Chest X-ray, PA view. Patient: 23 years old, sex F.
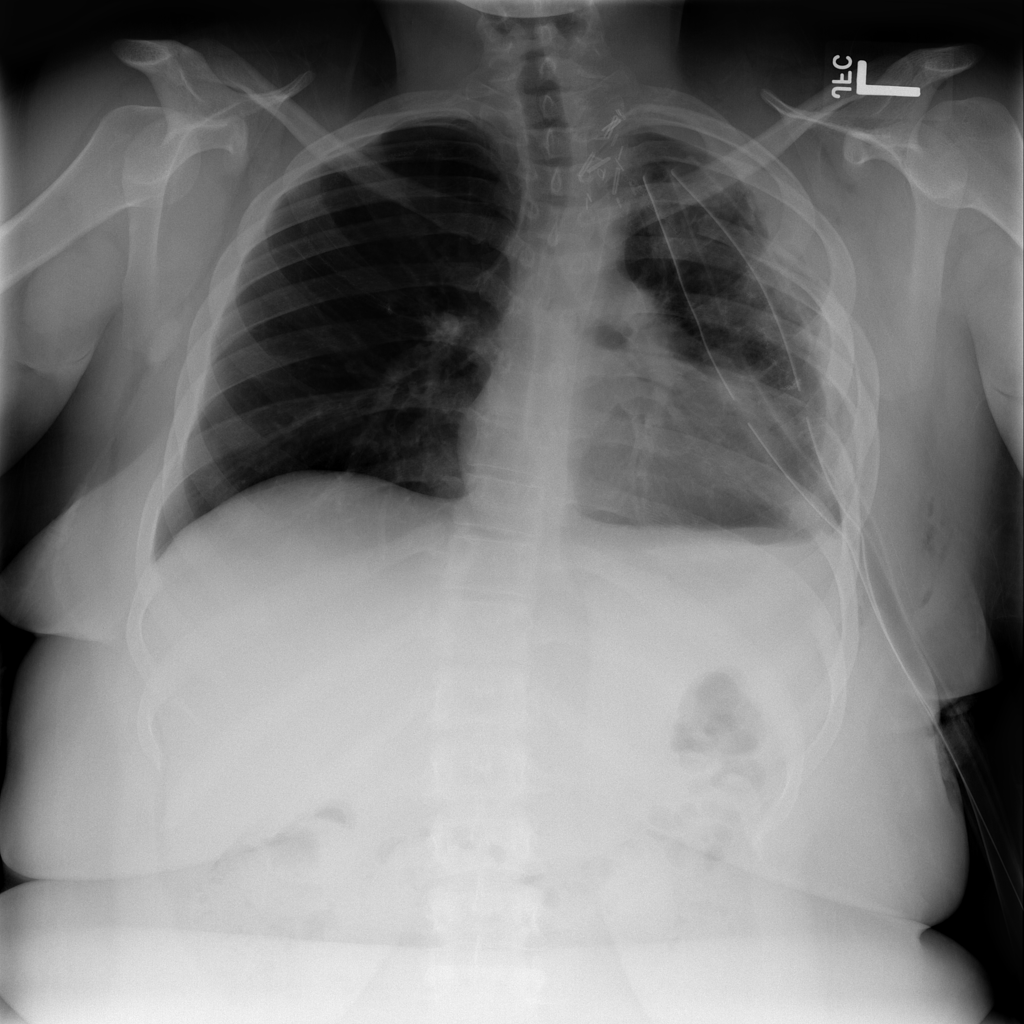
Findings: Effusion, Pleural_Thickening